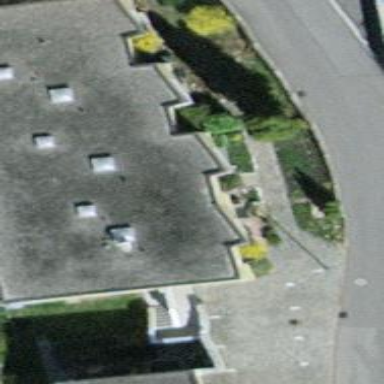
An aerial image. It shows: Building with apartments and flat roof.